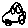
Label: car